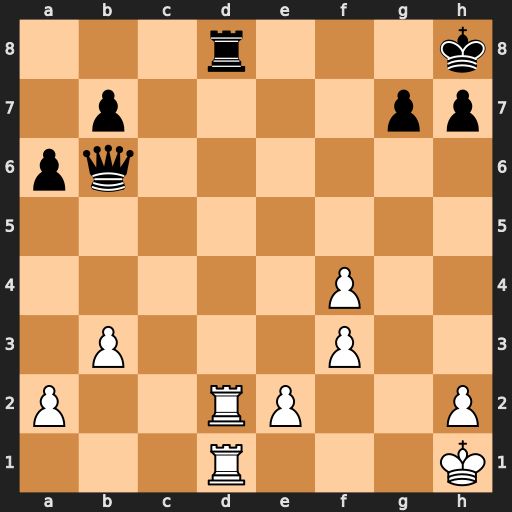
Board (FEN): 3r3k/1p4pp/pq6/8/5P2/1P3P2/P2RP2P/3R3K
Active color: w
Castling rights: -
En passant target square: -
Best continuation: Rxd8+ Qxd8 Rxd8#